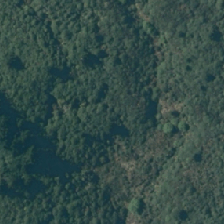
Land cover: manuka_kanuka